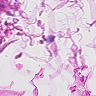
Metastatic tissue present: no